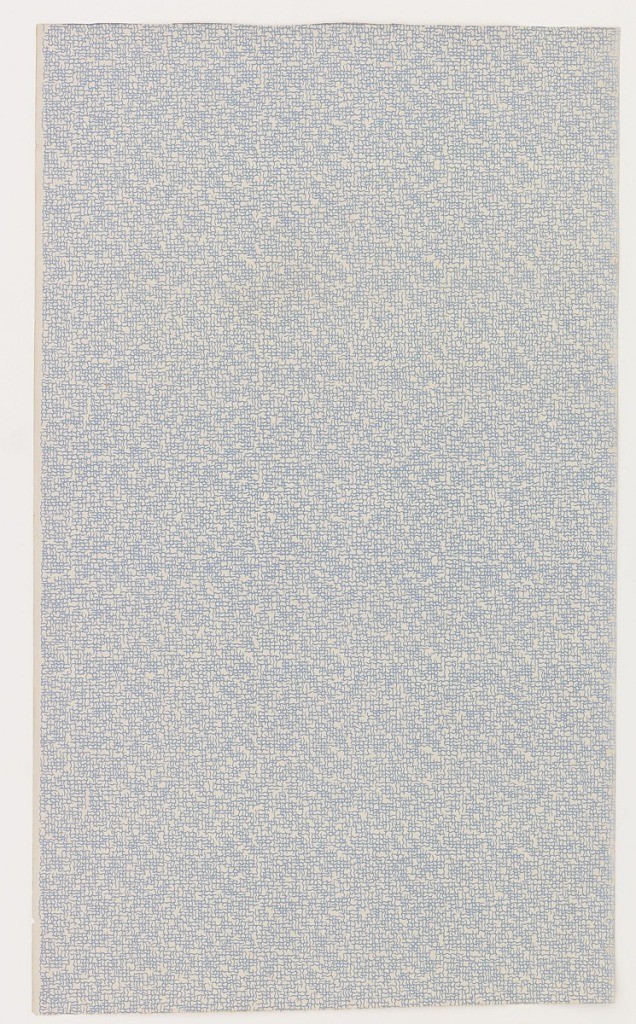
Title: Ceiling paper
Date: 1905–1915
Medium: Machine-printed paper
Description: All-over mottled pattern printed in blue or gray on off-white ground.